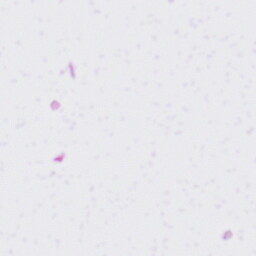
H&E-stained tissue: Liver